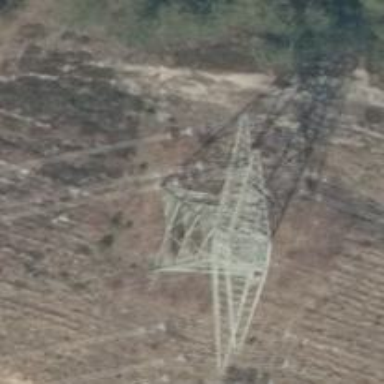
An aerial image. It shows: Power tower.